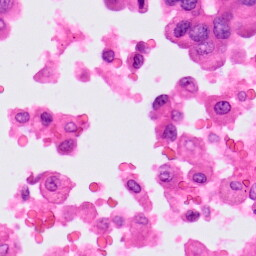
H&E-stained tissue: Lung